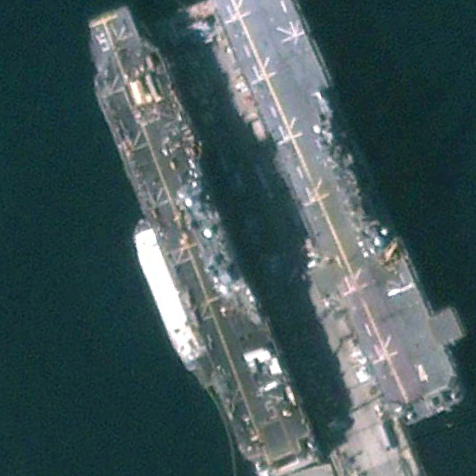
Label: assault